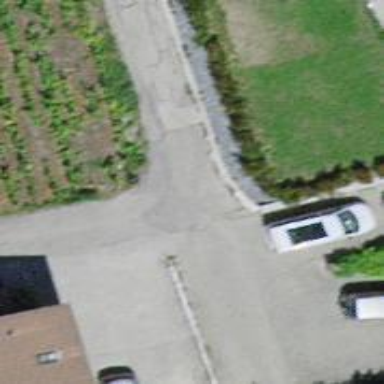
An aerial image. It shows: Asphalt driveway designated as service road without sidewalk.